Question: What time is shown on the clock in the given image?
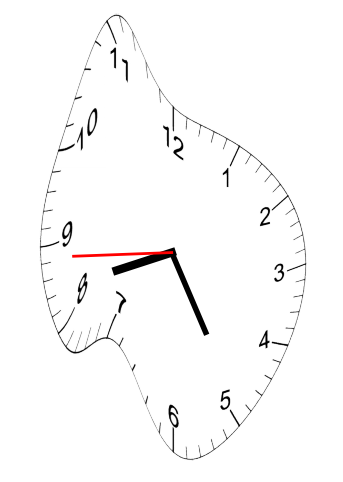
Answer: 08:24:44